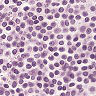
Metastatic tissue present: no